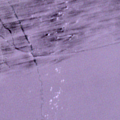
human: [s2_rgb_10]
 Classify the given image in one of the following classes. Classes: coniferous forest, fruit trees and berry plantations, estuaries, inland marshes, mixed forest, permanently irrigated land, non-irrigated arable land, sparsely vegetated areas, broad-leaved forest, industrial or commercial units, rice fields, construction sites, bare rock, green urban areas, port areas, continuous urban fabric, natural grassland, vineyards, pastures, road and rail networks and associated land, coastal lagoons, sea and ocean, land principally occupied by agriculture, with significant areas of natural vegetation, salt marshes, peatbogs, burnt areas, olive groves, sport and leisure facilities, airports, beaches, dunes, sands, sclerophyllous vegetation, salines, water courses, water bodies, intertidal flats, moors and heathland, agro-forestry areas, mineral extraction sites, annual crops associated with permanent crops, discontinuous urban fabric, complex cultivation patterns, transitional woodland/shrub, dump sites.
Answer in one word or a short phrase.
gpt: sea and ocean